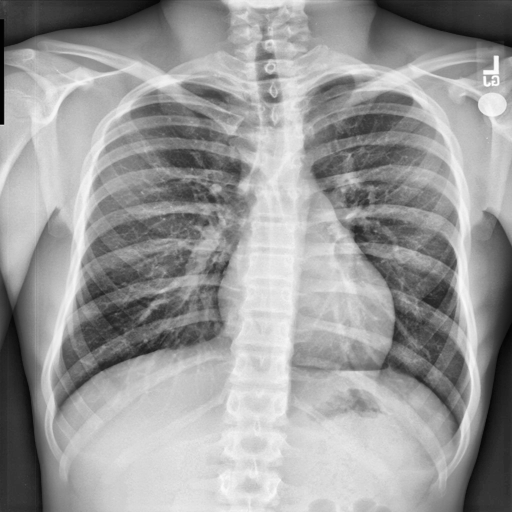
Finding: NORMAL